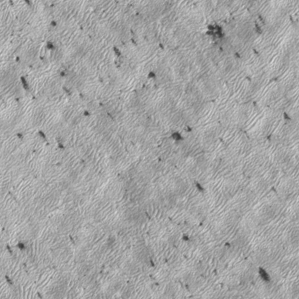
Label: frost